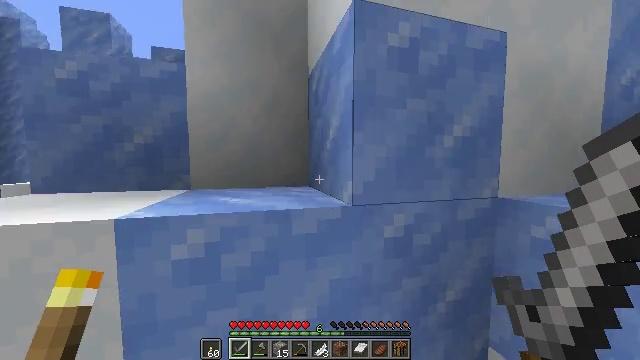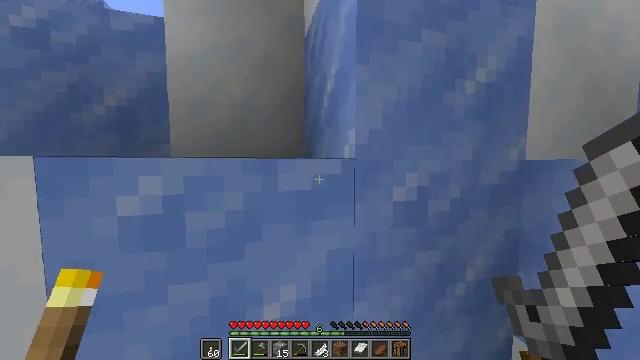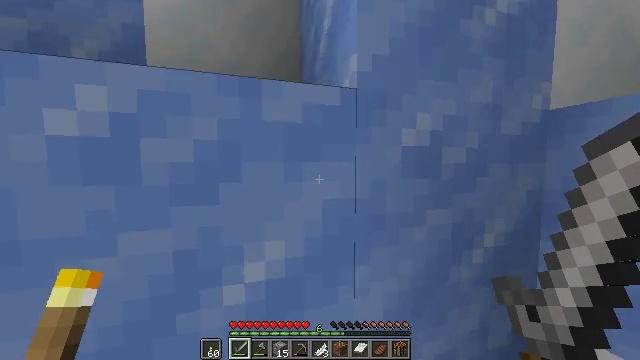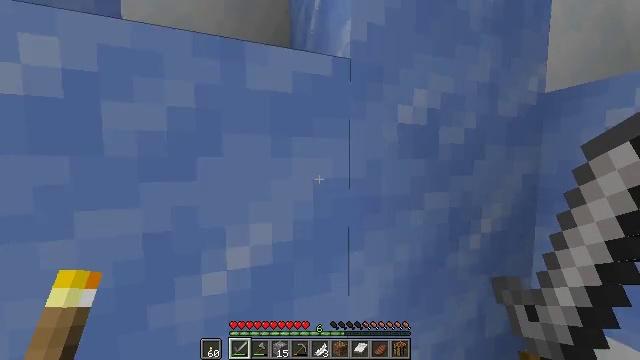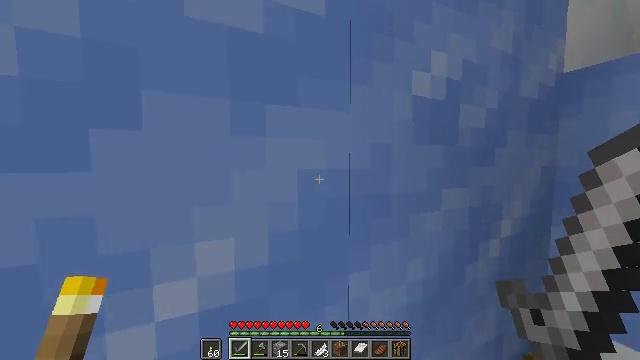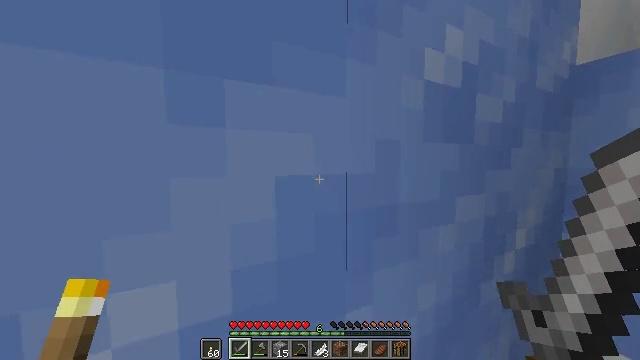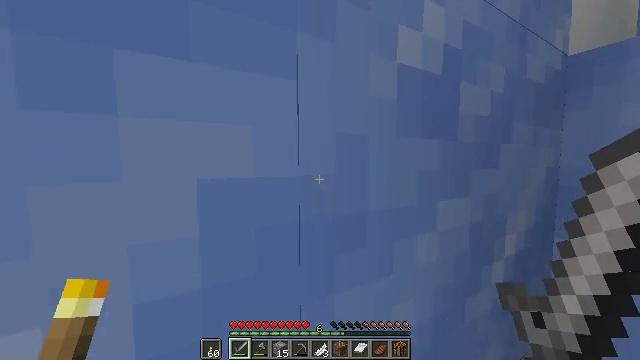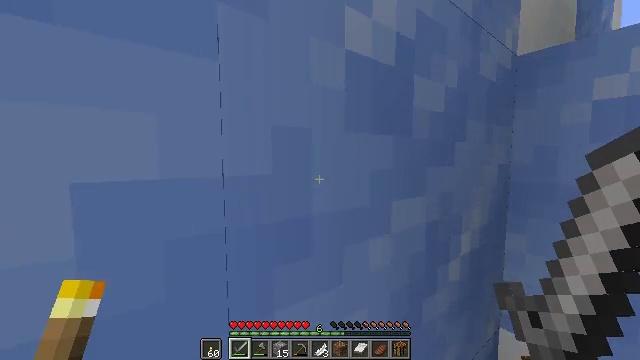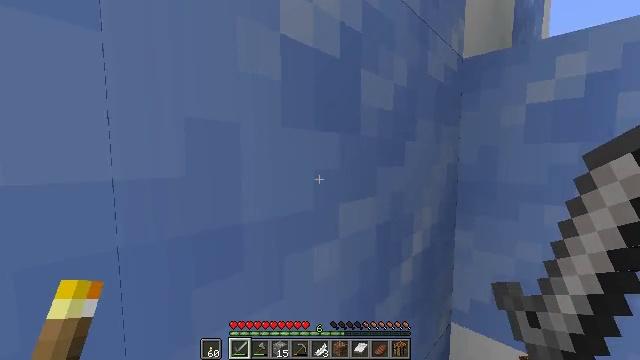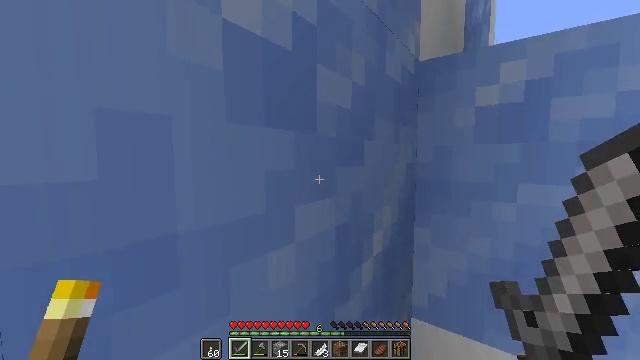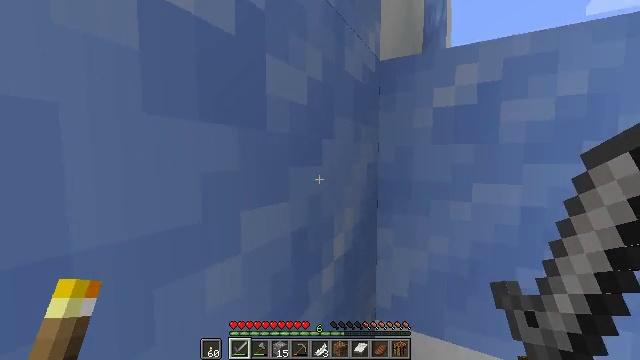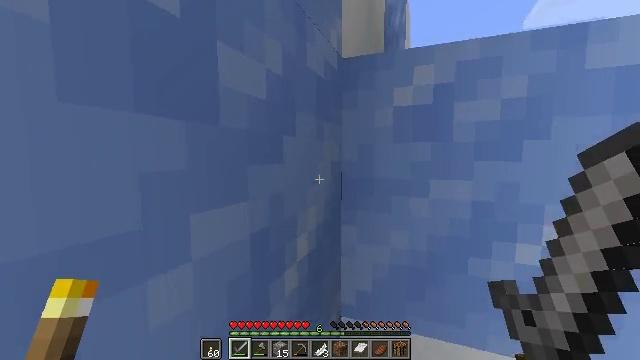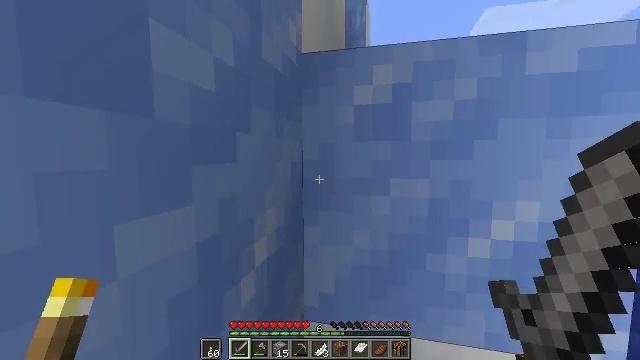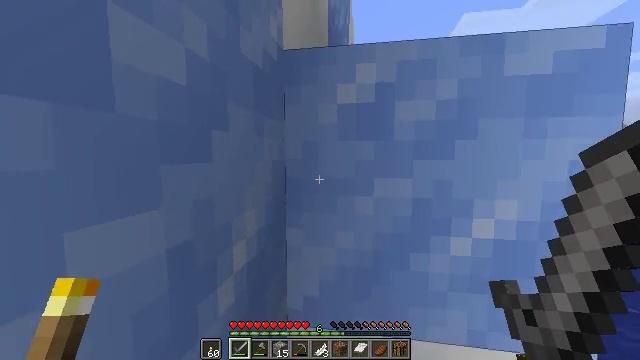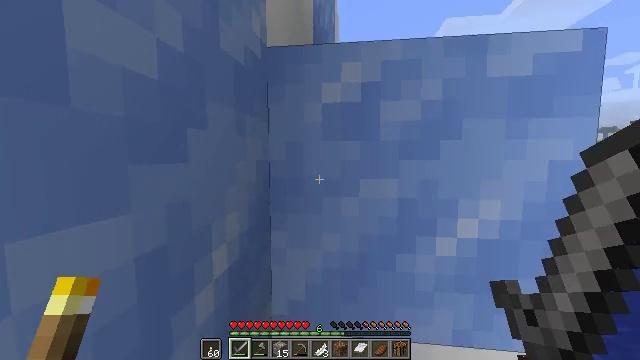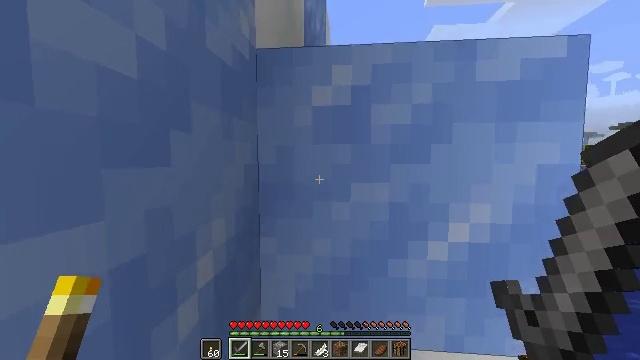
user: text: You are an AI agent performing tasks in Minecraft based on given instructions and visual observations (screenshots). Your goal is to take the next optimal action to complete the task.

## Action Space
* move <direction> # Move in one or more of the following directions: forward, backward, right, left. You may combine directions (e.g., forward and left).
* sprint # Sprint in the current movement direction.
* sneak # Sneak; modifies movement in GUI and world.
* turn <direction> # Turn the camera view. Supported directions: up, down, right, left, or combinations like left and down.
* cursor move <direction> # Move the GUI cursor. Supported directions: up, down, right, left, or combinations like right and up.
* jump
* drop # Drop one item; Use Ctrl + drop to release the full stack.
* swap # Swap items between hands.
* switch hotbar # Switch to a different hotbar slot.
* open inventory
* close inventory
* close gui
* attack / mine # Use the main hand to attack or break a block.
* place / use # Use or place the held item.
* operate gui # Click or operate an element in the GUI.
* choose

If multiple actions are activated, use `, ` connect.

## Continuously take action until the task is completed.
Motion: motion action
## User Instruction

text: Harvest packed ice from cold regions.
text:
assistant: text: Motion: move forward, sprint, jump
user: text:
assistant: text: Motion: move forward, sprint, jump
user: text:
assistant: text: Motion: move forward, sprint, turn right
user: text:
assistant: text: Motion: move forward, sprint, turn right
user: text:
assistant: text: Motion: sprint, turn right
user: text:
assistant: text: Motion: turn right
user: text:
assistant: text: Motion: turn right
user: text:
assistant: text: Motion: turn right
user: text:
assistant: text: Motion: turn right
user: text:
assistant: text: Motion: turn right
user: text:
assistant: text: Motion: turn right
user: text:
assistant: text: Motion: turn right
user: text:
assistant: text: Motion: turn right
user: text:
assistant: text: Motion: turn right
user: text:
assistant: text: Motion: turn right
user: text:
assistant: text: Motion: turn right
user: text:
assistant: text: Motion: turn right
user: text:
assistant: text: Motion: no_op
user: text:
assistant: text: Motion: no_op
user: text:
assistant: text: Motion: no_op
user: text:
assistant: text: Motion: no_op
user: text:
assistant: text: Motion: no_op
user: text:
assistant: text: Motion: no_op
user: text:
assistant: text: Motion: no_op
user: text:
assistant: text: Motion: no_op
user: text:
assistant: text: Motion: no_op
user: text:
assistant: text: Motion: attack / mine
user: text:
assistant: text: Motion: attack / mine
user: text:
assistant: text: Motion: attack / mine
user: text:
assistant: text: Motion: attack / mine